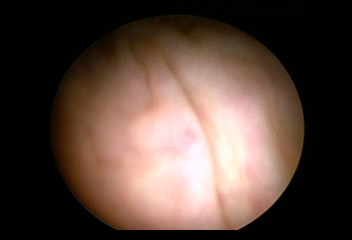
Modality: WLC
Class: Normal mucosa
Bladder cancer association: No